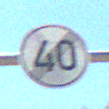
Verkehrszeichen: EndeGeschwindigkeit40
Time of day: Midday
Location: Outdoor (Nature)
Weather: Clear
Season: NotSpecified
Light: Natural